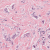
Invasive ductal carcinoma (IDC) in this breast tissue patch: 1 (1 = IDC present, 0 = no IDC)